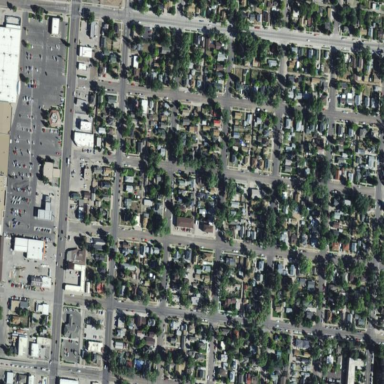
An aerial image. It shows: Residential neighbourhood.